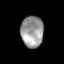
Tissue: prostate
Cell type: Endothelial cells
Senescence score: 0.7102
Nuclear area (px): 689
Mean DAPI intensity: 154.515